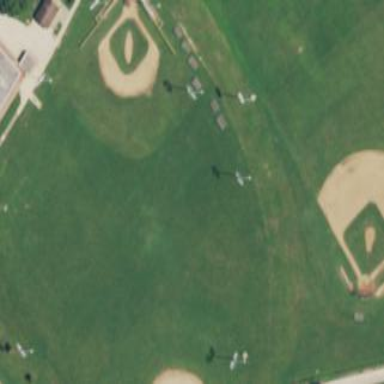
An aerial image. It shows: Baseball pitch for leisure and sports activities.